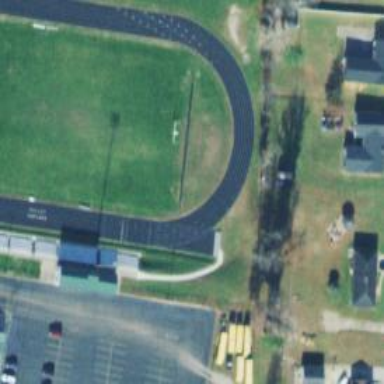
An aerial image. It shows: Athletics track located in leisure land area.